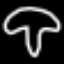
Label: mushroom